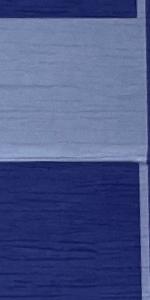
Label: Empty